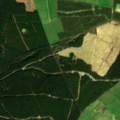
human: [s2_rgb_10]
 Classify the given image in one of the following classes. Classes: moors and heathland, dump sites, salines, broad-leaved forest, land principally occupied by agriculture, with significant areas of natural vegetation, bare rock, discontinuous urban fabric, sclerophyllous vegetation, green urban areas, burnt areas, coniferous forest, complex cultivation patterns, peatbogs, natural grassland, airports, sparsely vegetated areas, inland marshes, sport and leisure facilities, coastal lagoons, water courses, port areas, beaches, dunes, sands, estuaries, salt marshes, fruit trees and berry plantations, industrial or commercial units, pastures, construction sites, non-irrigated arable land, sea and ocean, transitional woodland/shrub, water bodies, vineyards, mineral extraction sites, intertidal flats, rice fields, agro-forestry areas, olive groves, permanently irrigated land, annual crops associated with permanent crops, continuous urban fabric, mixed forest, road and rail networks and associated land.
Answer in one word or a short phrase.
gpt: pastures, coniferous forest